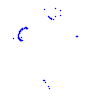
Particle: kaon